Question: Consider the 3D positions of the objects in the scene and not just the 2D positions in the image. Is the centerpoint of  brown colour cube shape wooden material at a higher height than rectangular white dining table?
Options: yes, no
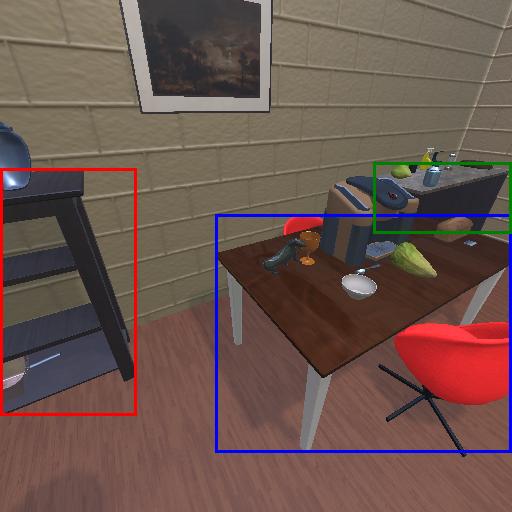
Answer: yes